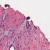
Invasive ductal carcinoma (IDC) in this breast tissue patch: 0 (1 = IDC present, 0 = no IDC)